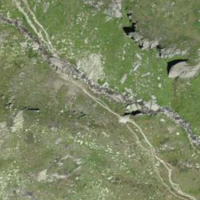
EUNIS habitat code: 26
Species observed at this site:
Vaccinium myrtillus